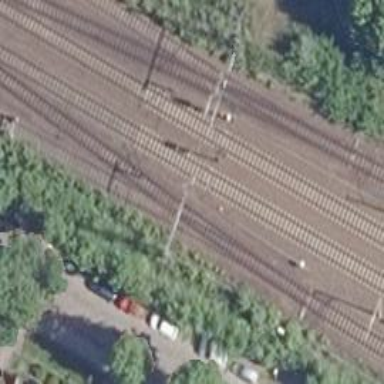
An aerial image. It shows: Railway track with contact lines for electrification.